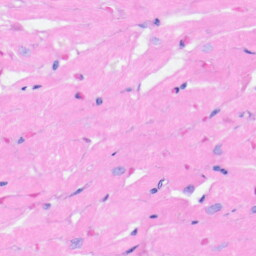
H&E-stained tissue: Heart